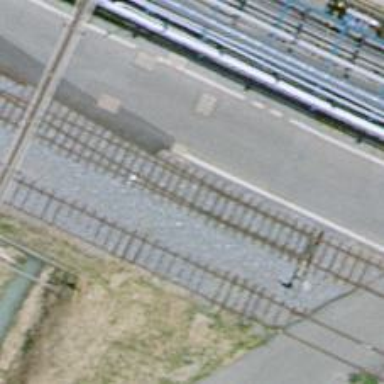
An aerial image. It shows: Railway switch.